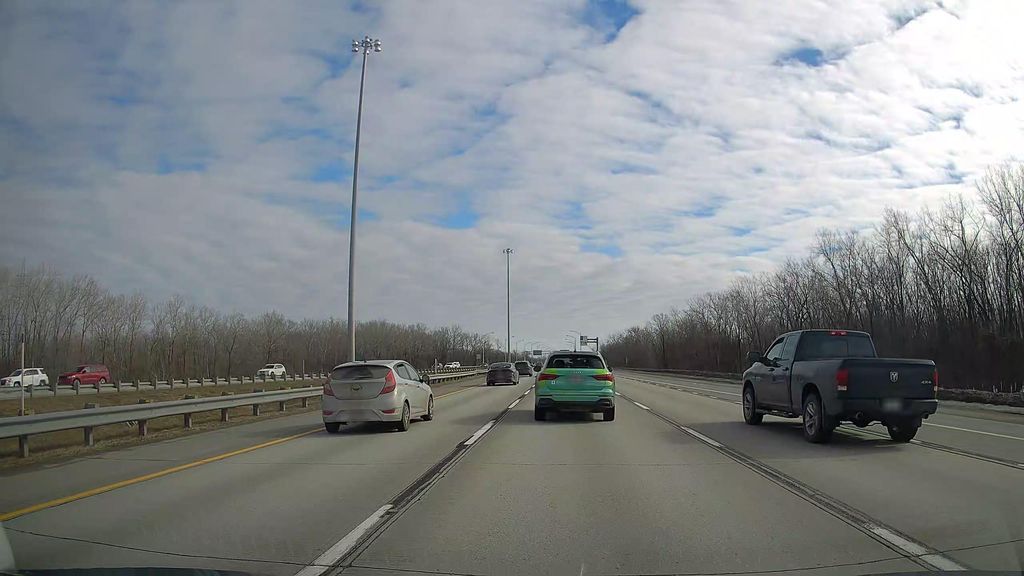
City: montreal